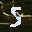
Label: 5